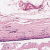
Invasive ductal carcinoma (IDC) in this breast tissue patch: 0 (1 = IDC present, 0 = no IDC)